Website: crate-barrel
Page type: gifting
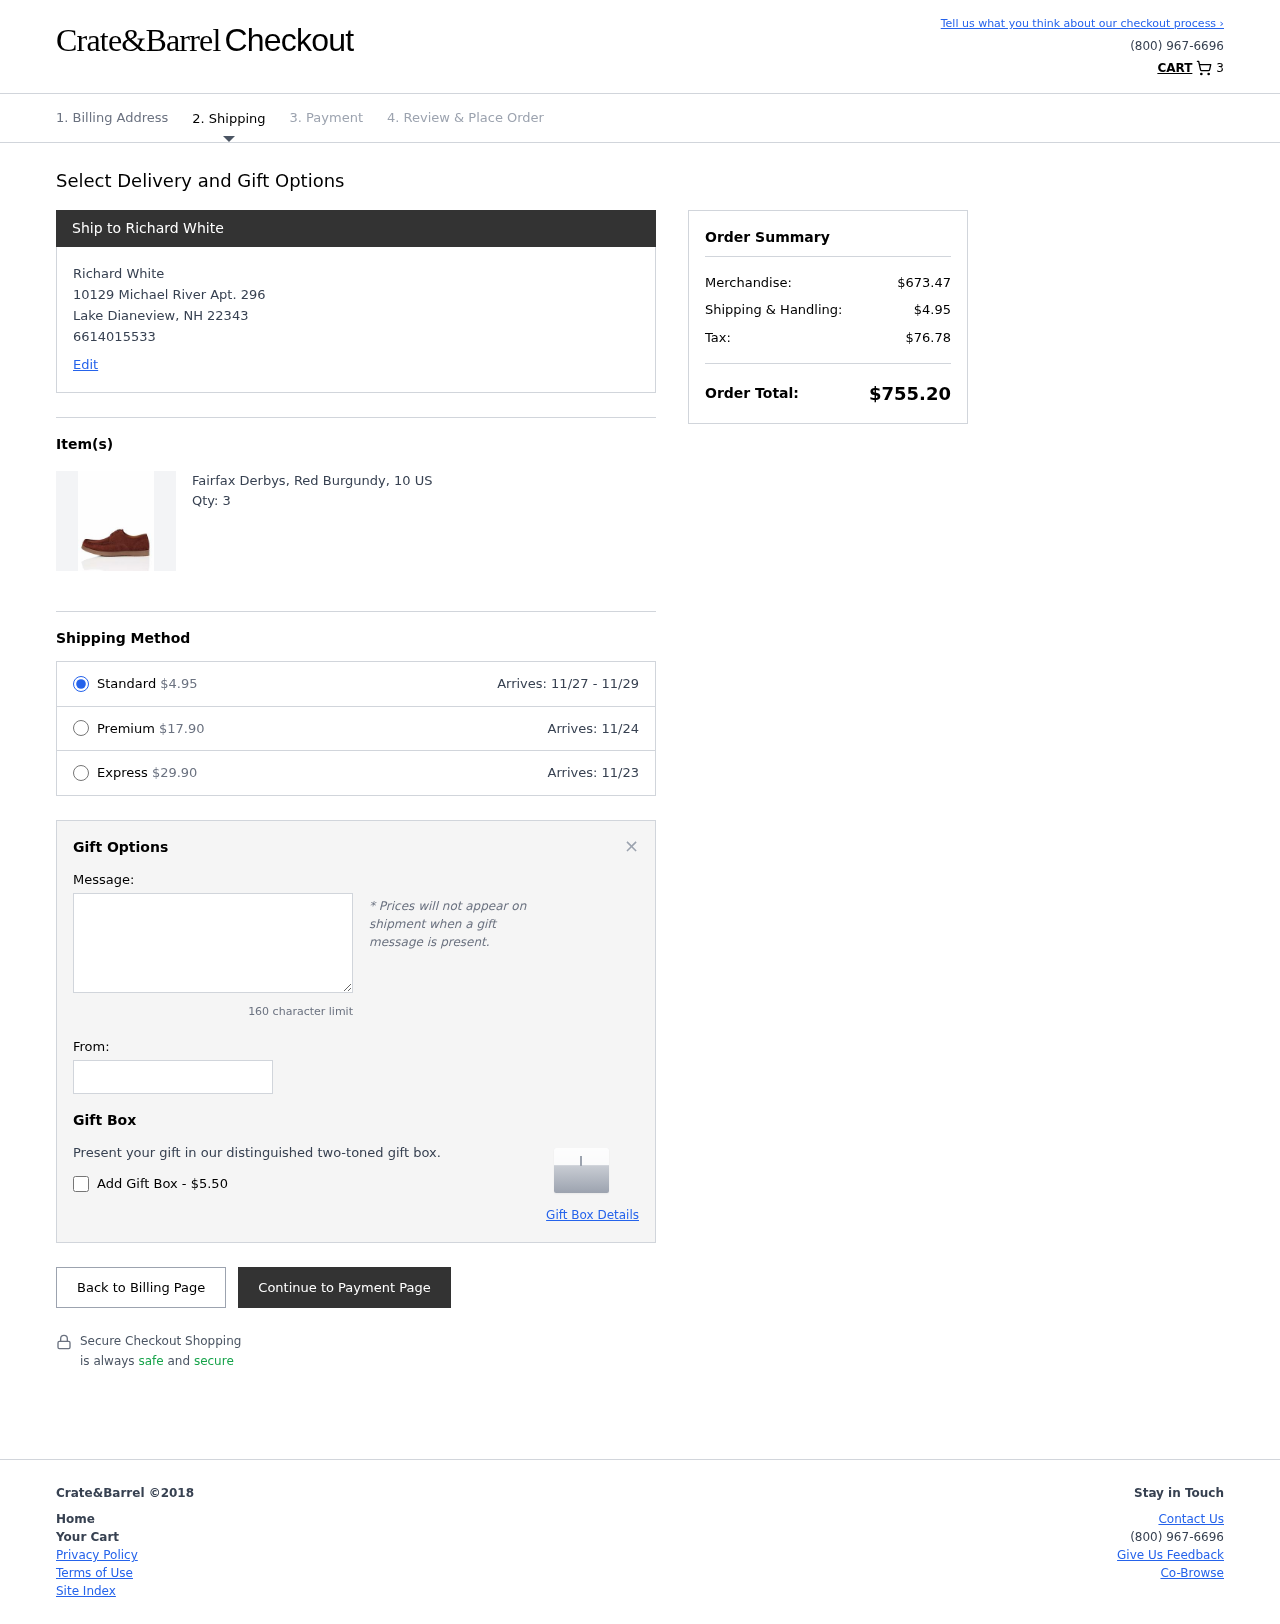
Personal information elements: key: PII_CITY
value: Lake Dianeview
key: PII_FULLNAME
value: Richard White
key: PII_GIFT_FIRSTNAME
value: Cynthia
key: PII_GIFT_MESSAGE
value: Cynthia, I saw these striking burgundy derbies and immediately thought of you! I know how much you appreciate a great pair of shoes, and I can't wait to see how you style them. Just because you deserve a little something special!
Richard
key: PII_PHONE
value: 6614015533
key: PII_POSTCODE
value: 22343
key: PII_STATE_ABBR
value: NH
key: PII_STREET
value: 10129 Michael River Apt. 296
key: PII_FULLNAME2
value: Richard White
Product elements: key: PRODUCT1_NAME
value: Fairfax Derbys, Red Burgundy, 10 US
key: PRODUCT1_QUANTITY
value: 3
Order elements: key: ORDER_NUM_ITEMS
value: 3
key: ORDER_SHIPPING_COST
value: $4.95
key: ORDER_DELIVERY_DATE_RANGE
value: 11/27 - 11/29
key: ORDER_PREMIUM_SHIPPING
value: $17.90
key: ORDER_PREMIUM_DATE
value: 11/24
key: ORDER_EXPRESS_SHIPPING
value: $29.90
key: ORDER_EXPRESS_DATE
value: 11/23
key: ORDER_SUBTOTAL
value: $673.47
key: ORDER_TAX
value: $76.78
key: ORDER_TOTAL
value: $755.20